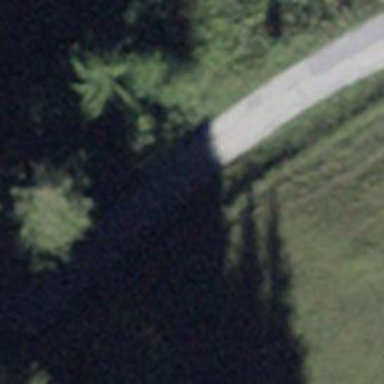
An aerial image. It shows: Asphalt track with grade1 surface.